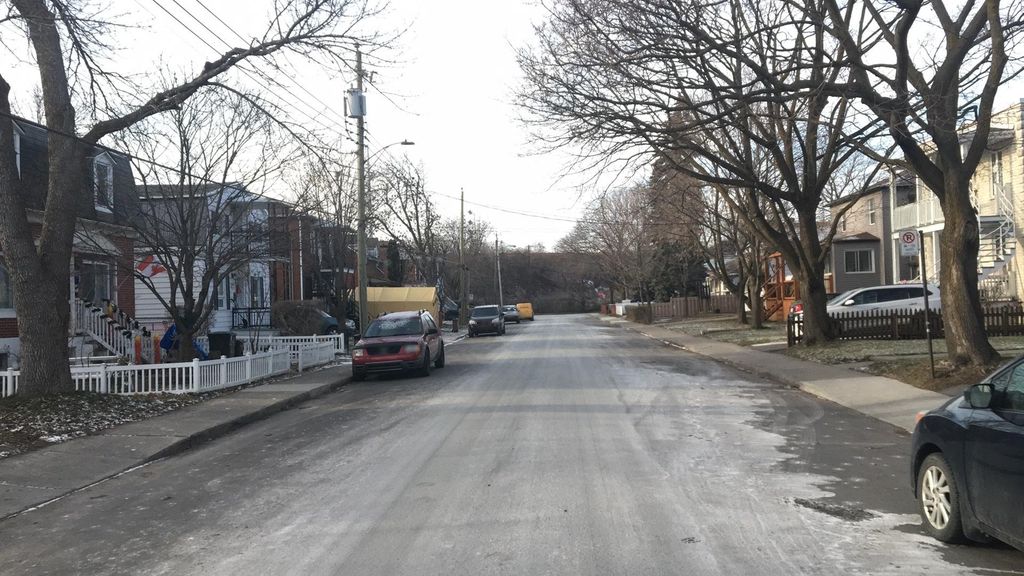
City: montreal